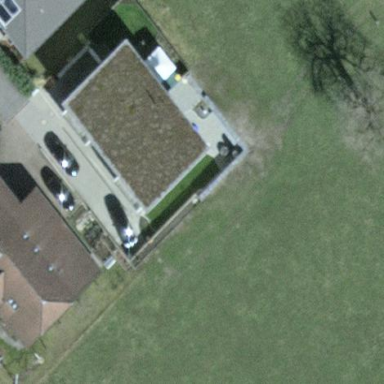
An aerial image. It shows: House with flat roof.